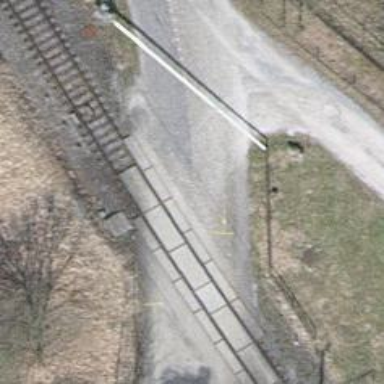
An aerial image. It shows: Single railway track with electrified contact line.